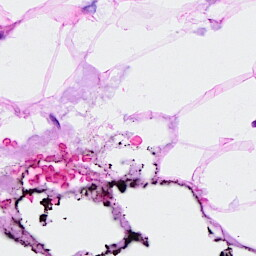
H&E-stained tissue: Breast